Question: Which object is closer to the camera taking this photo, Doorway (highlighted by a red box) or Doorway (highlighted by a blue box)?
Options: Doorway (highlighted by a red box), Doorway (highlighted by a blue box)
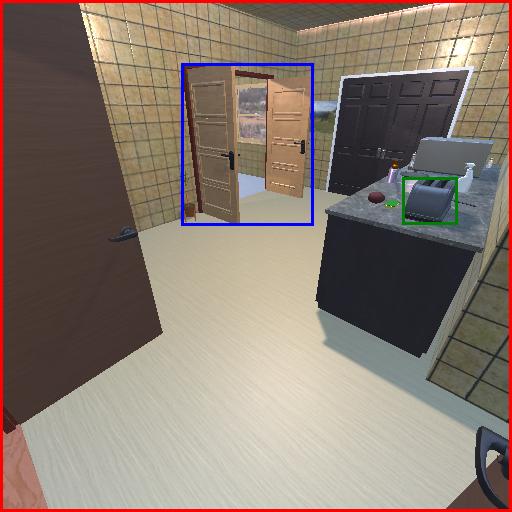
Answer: Doorway (highlighted by a red box)